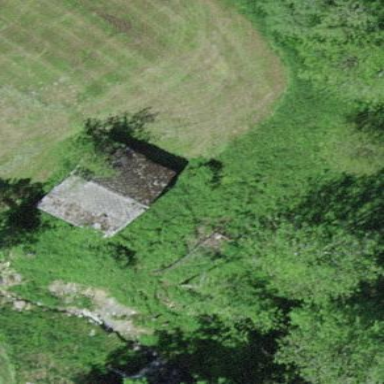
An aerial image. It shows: Barn.